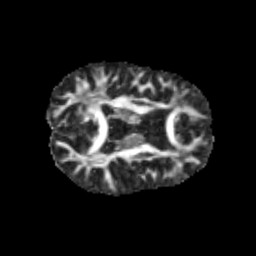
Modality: FA
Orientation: axial
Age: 12
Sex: male
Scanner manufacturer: siemens
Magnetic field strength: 3 T
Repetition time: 3.8 s
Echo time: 0.07 s